Interaction volume radius: 5 \u00c5
Interaction volume height: 20 \u00c5
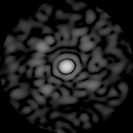
Disorder parameter: 0.8216